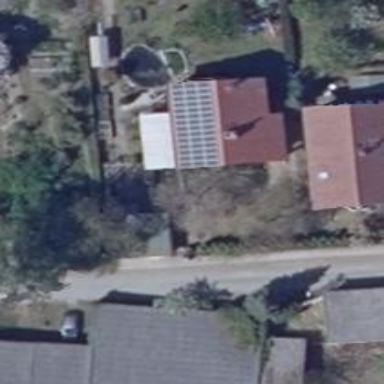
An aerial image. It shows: Solar photovoltaic panel generating electricity through small installation.